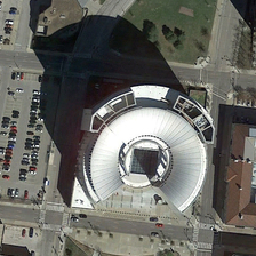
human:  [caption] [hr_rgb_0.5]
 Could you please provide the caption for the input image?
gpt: The parking lot and several buildings were surrounded by white buildings.

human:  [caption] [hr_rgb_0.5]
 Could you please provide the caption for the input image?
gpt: Several parking lots and buildings surround a white building.

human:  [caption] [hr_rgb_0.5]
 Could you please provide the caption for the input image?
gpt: Several parking lots and buildings are surrounded by white buildings.

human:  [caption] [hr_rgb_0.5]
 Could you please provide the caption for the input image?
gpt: Several parking lots and buildings surrounding a white building.

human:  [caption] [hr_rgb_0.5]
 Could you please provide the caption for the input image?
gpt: Several parking lots and buildings surrounding a white building.